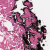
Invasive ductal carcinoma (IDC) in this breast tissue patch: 0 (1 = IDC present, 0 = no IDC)